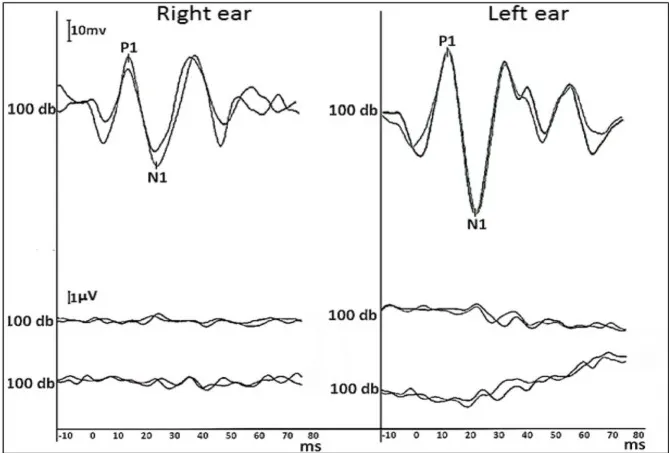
Air-conducted VEMP traces. (A) Acute cervical (top) and ocular (bottom) VEMP responses recorded 2 weeks from the onset of symptoms.
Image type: electrography (emg)